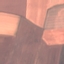
Land use / land cover: AnnualCrop